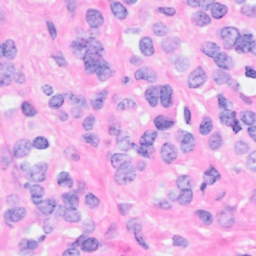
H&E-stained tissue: Breast